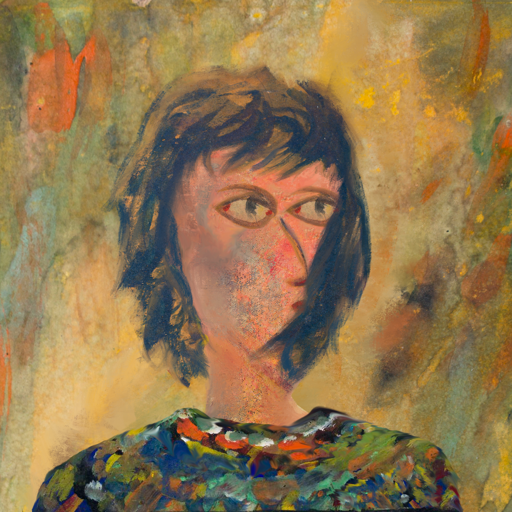
Background: Comrade, Head And Neck Side: Irani, Face Side: GypsyMother, Bust: An_Impression, Hair Side: In_The_Sun, Head Accessory: Blank, Second Necklace: Blank, Necklace: Blank, Baby: Blank